Interaction volume radius: 5 \u00c5
Interaction volume height: 15 \u00c5
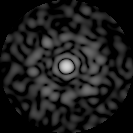
Disorder parameter: 0.8768